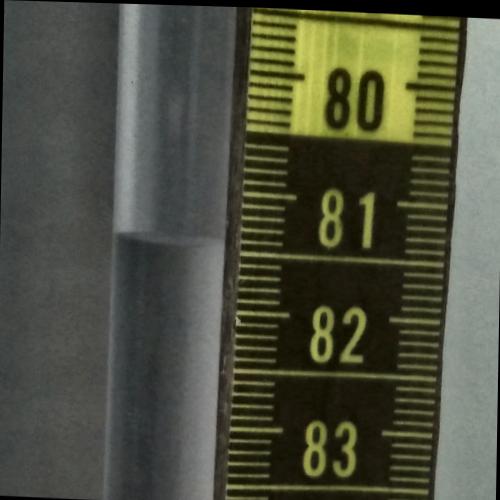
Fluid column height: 81.4 cm